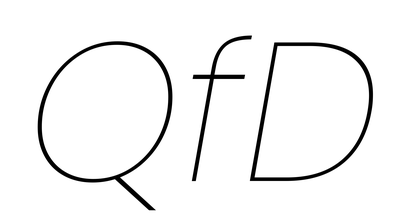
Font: Poppins-ThinItalic